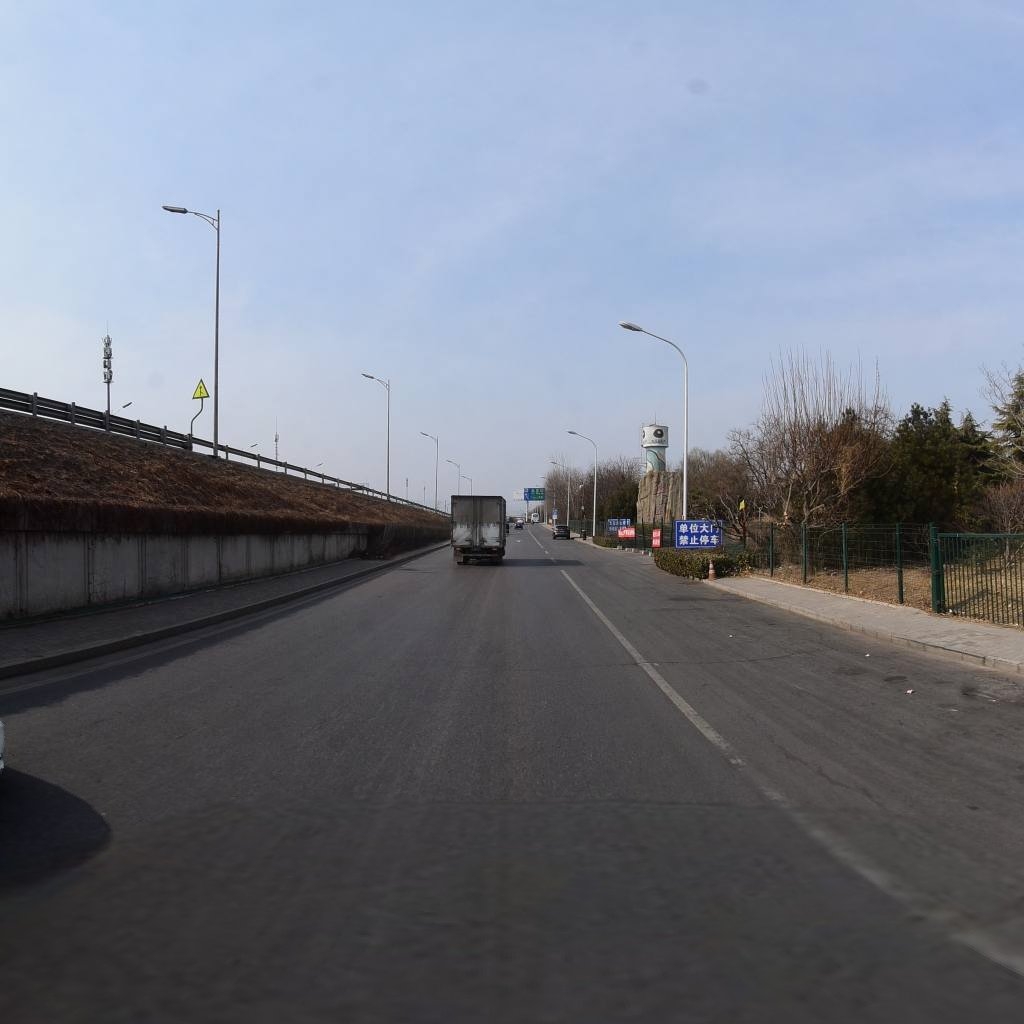
Region: Chaoyang
Road damage annotations: longitudinal crack, transverse crack